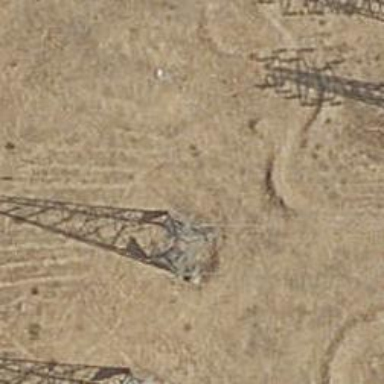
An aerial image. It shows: Lattice structure tower used for power distribution.